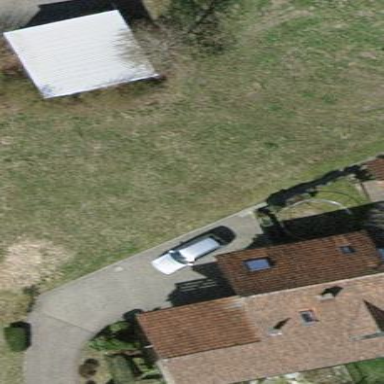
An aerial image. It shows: Simple and straightforward house.